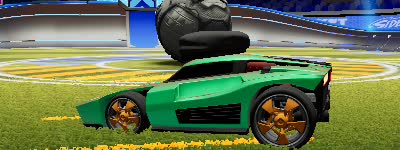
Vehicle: breakout